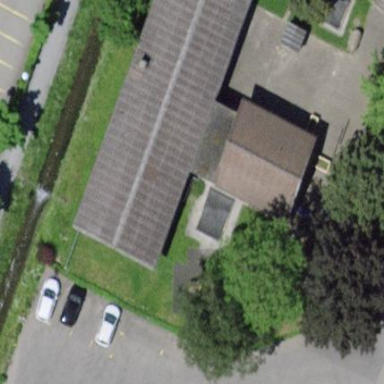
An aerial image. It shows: School building.